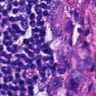
Metastatic tissue present: yes